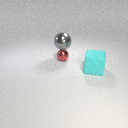
small red metal sphere behind large cyan rubber cube